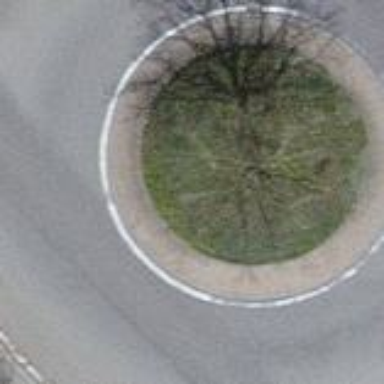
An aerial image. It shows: Tertiary road made of asphalt leading to roundabout junction.